Question: I have 2 labels and 1 imageView in the same row and I want to keep the three centered for all layout sizes, how can I achieve that using autolayout ?

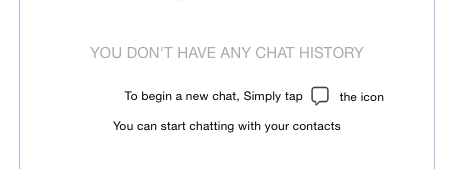
Answer: What you need to do:
- - - - - - - - - -
left label:

right label:

imageView:

Storyboard to download: <URL>